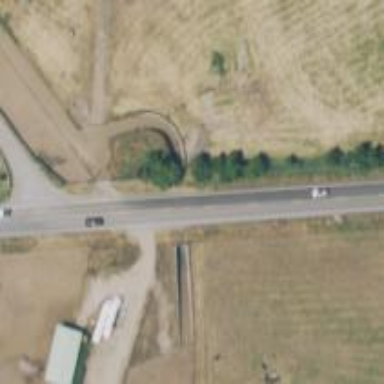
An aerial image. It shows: Secondary road.